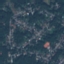
Label: Residential